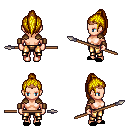
a pixel art fantasy rpg character, female body template, human, light skin, leather shoulder armor, gold greaves, blonde long topknot hairstyle, bronze tiara, leather bracers, black slippers, spear, four views (front, back, left, right), 2x2 character sprite sheet, small pixel art, hard edges, no anti-aliasing